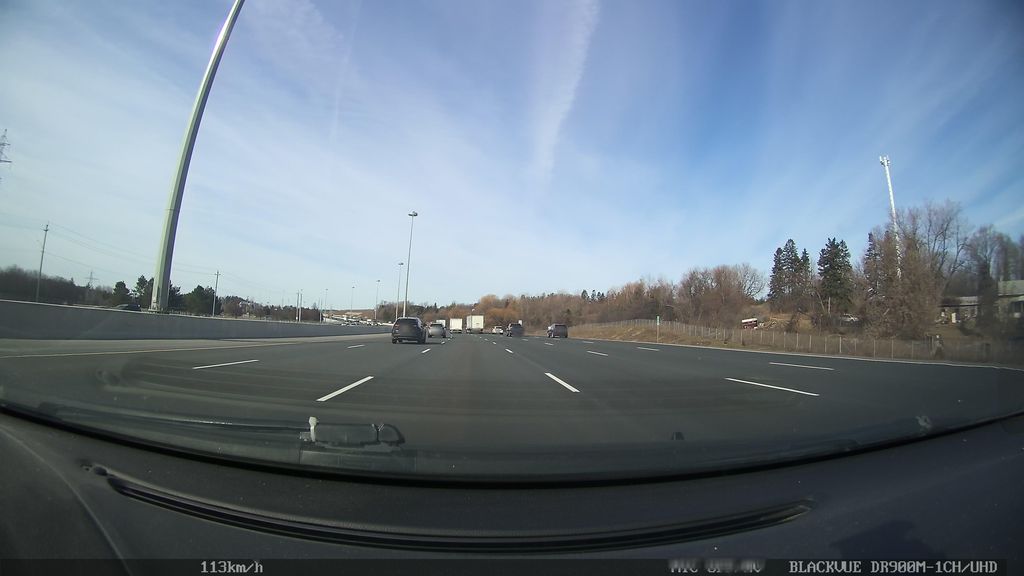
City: kitchener-waterloo